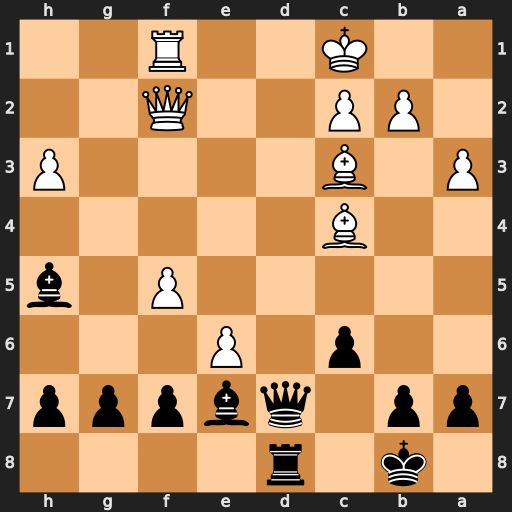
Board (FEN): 1k1r4/pp1qbppp/2p1P3/5P1b/2B5/P1B4P/1PP2Q2/2K2R2
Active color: b
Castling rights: -
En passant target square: -
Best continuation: Qd1+ Rxd1 Rxd1#